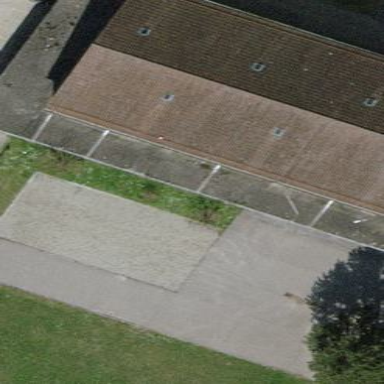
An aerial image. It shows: Sandpit playground.